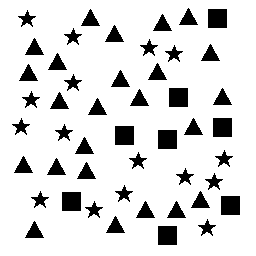
Squares: 8
Triangles: 24
Stars: 16
Total shapes: 48